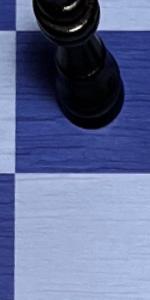
Label: Empty